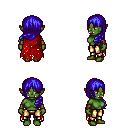
a pixel art fantasy rpg character, female body template, orc, green skin, red tattered cape, gold greaves, blue left-swept hairstyle, leather bracers, four views (front, back, left, right), 2x2 character sprite sheet, small pixel art, hard edges, no anti-aliasing